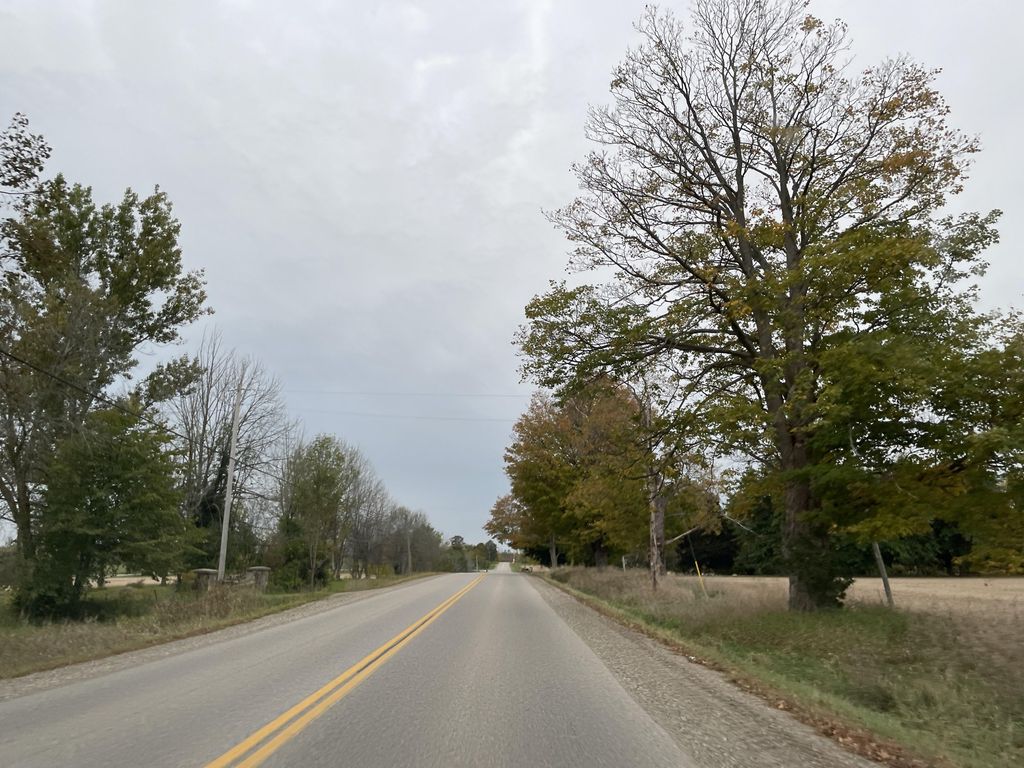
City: kitchener-waterloo